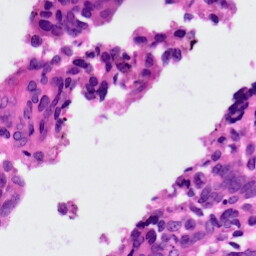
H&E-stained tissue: Ovarian